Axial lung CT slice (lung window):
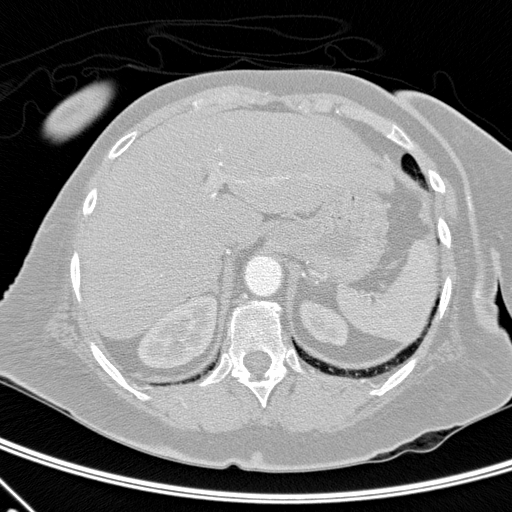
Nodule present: no